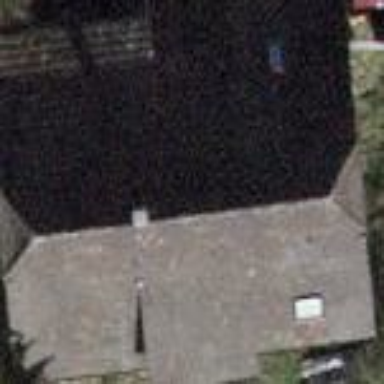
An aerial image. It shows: Building with tile roof.